Question: I am working on something in Android. There will be a menu, when accessed, requests a fairly large list of users from a server (500+) and takes about 5 seconds. During this time, the application freezes. How do I go about showing a progress hud (like MBProgressHud) where the user is aware something is happening and can't touch out of it until it is complete.
MBProgressHud:

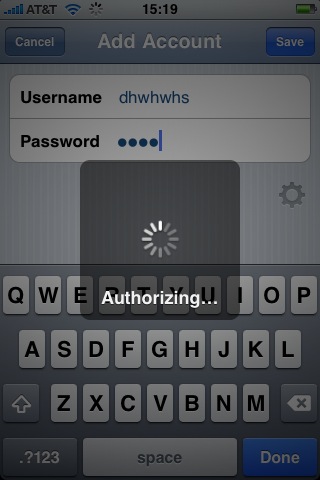
Answer: Use AsyncTask :
'''
public class MyAsyncTask extends AsyncTask<Void, Void, Result>{
private Activity activity;
private ProgressDialog progressDialog;
public MyAsyncTask(Activity activity) {
super();
this.activity = activity;
}
@Override
protected void onPreExecute() {
super.onPreExecute();
progressDialog = ProgressDialog.show(activity, "Loading", "Loading", true);
}
@Override
protected Result doInBackground(Void... v) {
//do your stuff here
return null;
}
@Override
protected void onPostExecute(Result result) {
progressDialog.dismiss();
Toast.makeText(activity.getApplicationContext(), "Finished.",
Toast.LENGTH_LONG).show();
}
}
'''
Call it from the activity:
'''
MyAsyncTask task = new AsyncTask(myActivity.this);
task.execute();
'''